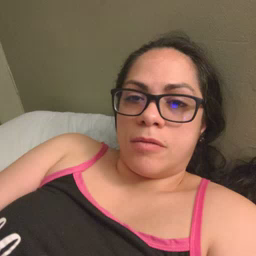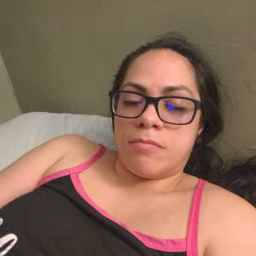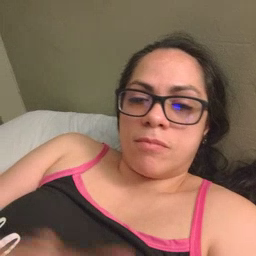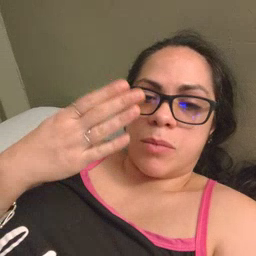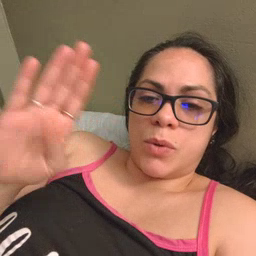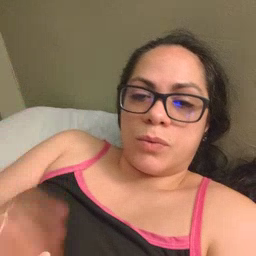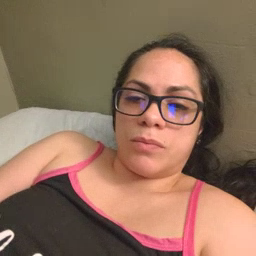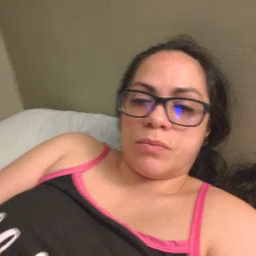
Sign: blue